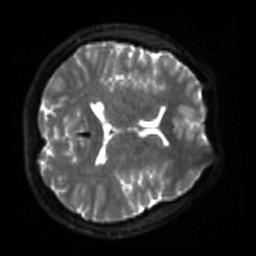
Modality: sbref
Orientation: axial
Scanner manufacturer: siemens
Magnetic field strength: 3 T
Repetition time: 4 s
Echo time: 0.0594 s